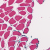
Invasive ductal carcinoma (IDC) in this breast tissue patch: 0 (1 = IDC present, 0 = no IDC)